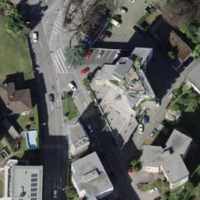
EUNIS habitat code: 54
Species observed at this site:
Chelidonium majus